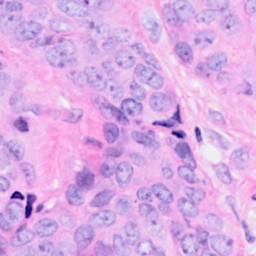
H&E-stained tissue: Breast